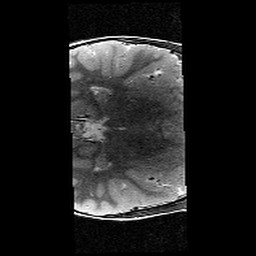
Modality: T2w
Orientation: axial
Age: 9
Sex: male
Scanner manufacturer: siemens
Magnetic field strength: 3 T
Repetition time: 9.23 s
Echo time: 0.067 s